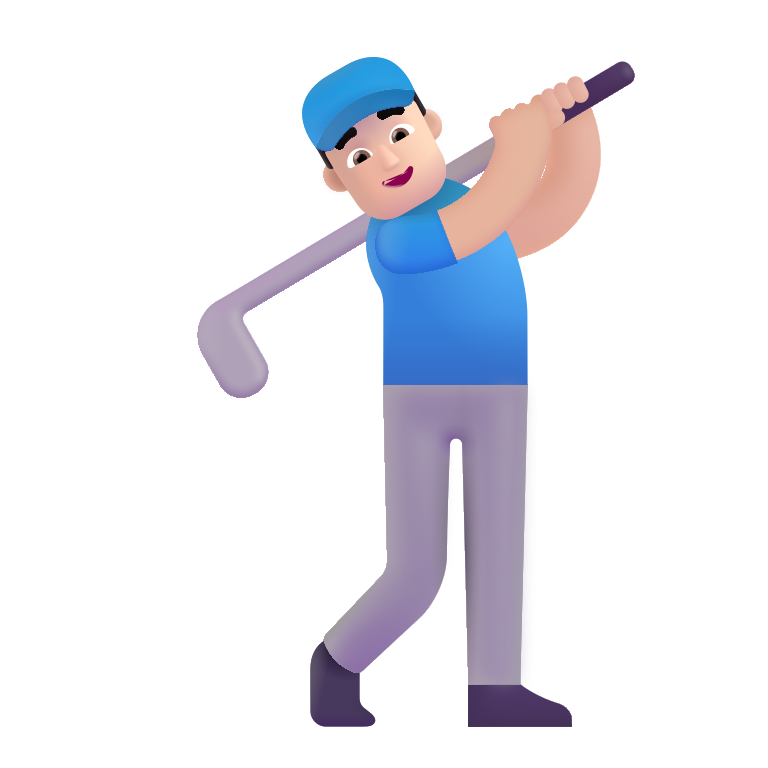
man golfing color light